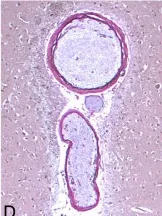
Neuropathological analysis revealing laminar necrosis and hypoxic neuronal cell death in the absence of overt arterial pathology. Eosin stain x100)). But no evidence of any arterial vascular pathology except for minor arteriosclerosis of intracerebral.
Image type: pathology (h&e)